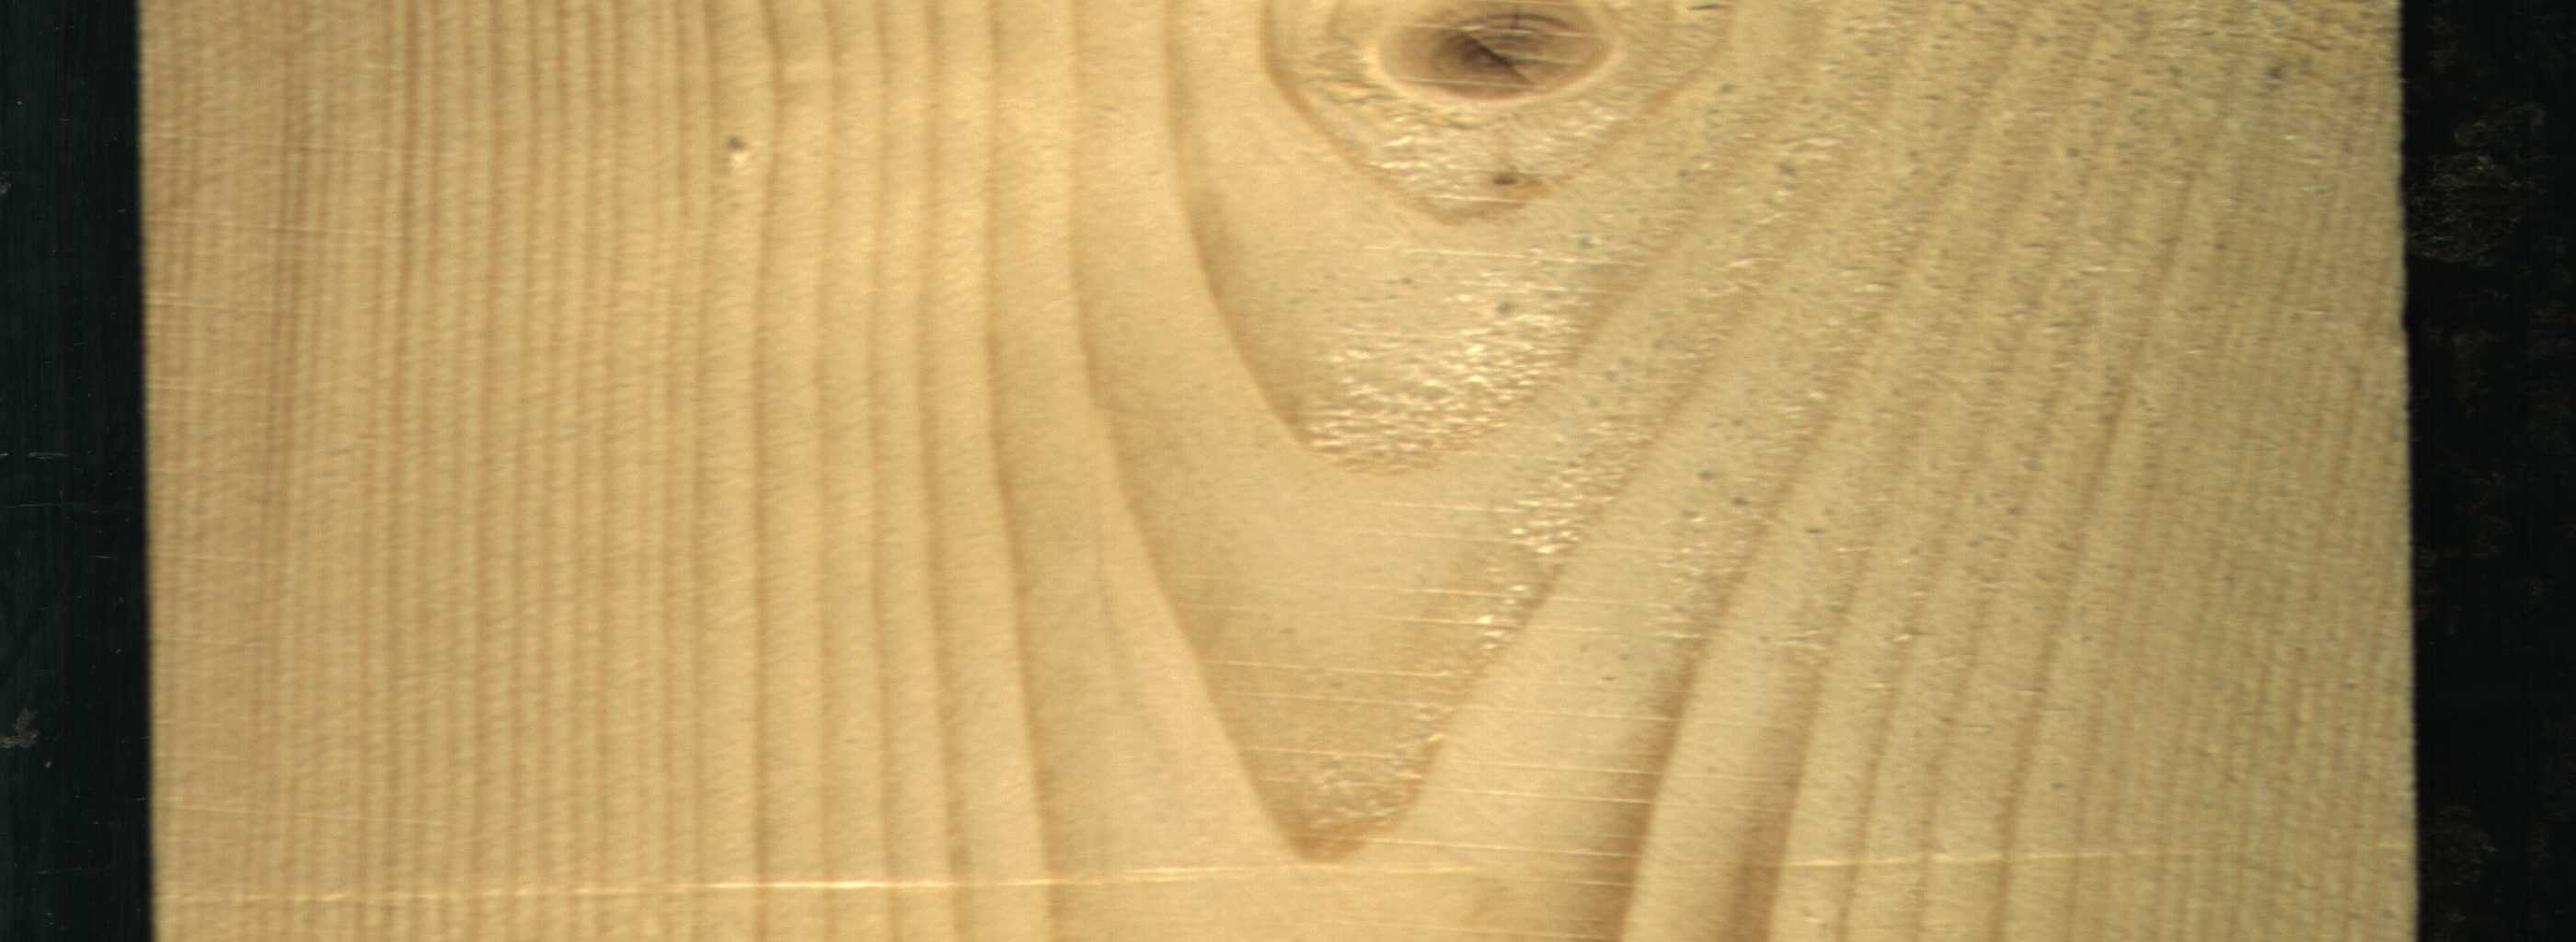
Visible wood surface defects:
Live_Knot